Question: I want to place a textview on top right corner of imageview and also to overlap some part of textview on to imageview. How can i do that. Right now I am doing this:
'''
<RelativeLayout
android:layout_height="wrap_content"
android:layout_width="wrap_content"
android:layout_marginLeft="12dip"
>
<ImageView
android:layout_width="wrap_content"
android:layout_height="wrap_content"
android:id="@+id/imgMessage"
android:src="@drawable/listing_message"
/>
<TextView
android:id="@+id/tvMessageCounter"
android:layout_width="20dip"
android:layout_height="20dip"
android:padding="2dip"
android:text="2"
android:textColor="@drawable/whiteColor"
android:background="@layout/bg_blue"
android:textSize="10sp"
android:gravity="center"
android:layout_alignTop="@+id/imgMessage"
android:layout_alignParentTop="true"
android:layout_alignParentRight="true"
android:layout_gravity="center_vertical"
/>
</RelativeLayout>
'''

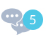
Answer: If you need overlapping you should use the FrameLayout.
'''
<FrameLayout
android:layout_height="wrap_content"
android:layout_width="wrap_content"
android:layout_marginLeft="12dip"
>
<ImageView
android:layout_width="wrap_content"
android:layout_height="wrap_content"
android:id="@+id/imgMessage"
android:src="@drawable/listing_message"
/>
<TextView
android:id="@+id/tvMessageCounter"
android:layout_width="20dip"
android:layout_height="20dip"
android:padding="2dip"
android:marginLeft="10dp"
android:text="2"
android:textColor="@drawable/whiteColor"
android:background="@layout/bg_blue"
android:textSize="10sp"
android:gravity="center"
android:layout_gravity="center_vertical|right"
/>
</FrameLayout>
'''